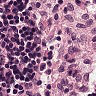
Metastatic tissue present: no